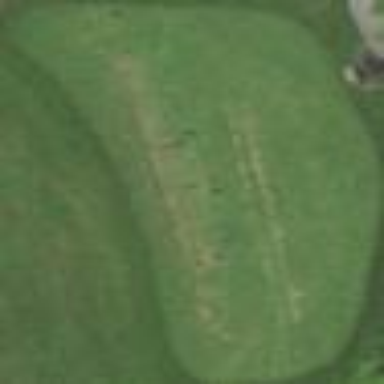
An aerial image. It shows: Driving range for golf on grass.